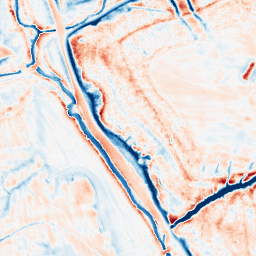
Category: edge_preserving
Decomposition family: anisotropic_diffusion
Decomposition parameters: iterations: 50
kappa: 10
gamma: 0.2
Upsampling method: sinc_hamming
Upsampling parameters: scale: 2
kernel_size: 8
Upsampling scale: 2